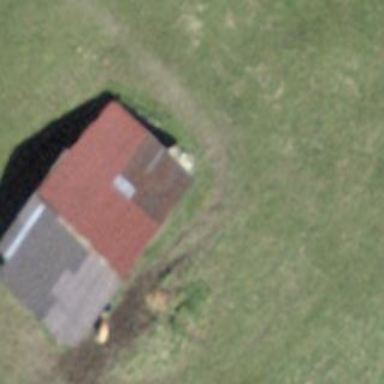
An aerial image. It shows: Rural barn.